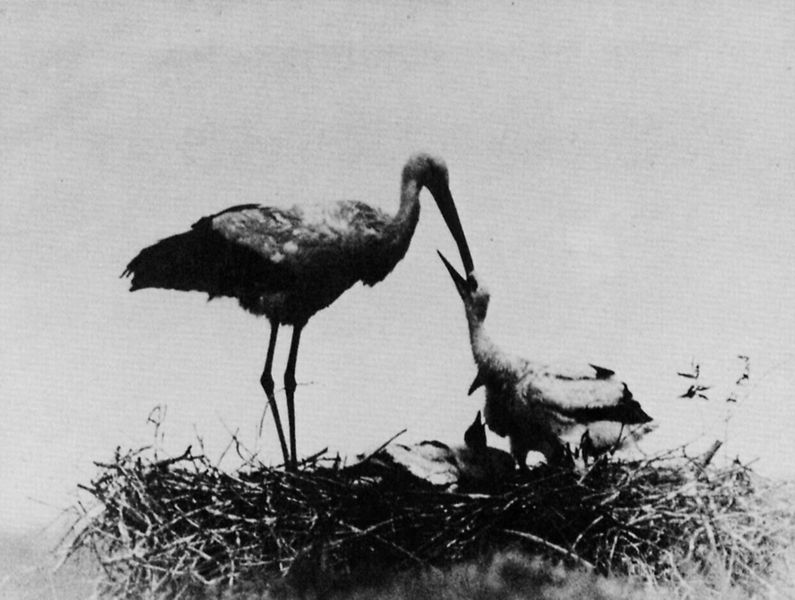
Titel: Reihenaufnahme von Störchen
Künstler: Ottomar Anschütz
Standort: Leverkusen
Institution: Foto-Historama
Schlagwörter: himmel, kopf, schatten, vogel, weiß, äste, grau, hintergrund, holz, licht, profil, schwarz, stroh, tier, tiere, alt, jung, augen, federn, gefieder, lang, hals, ast, natur, vögel, zweige, futter, drei, kind, mutter, vater, blatt, pflanzen, kinder, stock, beine, bein, seitlich, schnabel, zwei, studie, baby, füsse, essen, junge, foto, fotografie, photographie, vier, nahrung, offen, füttern, fütterung, schwarz-weiss, stöcke, küken, schnäbel, photo, real, fressen, hunger, horst, nest, kücken, geöffnet, babies, fotographie, zeige, aufnahme, knick, frosch, sorge, junges, himmer, nachwuchs, beobachtung, storch, jungtier, füttert, schanbel, s/w, annehmen, storchennest, schnappschuss, störche, jungvögel, vogeljunge, überbelichtet, fotograpfie, klapperstorch, storche, tierleben, unge, klappern, sperren, hegen, jungvogel, storchenjunges, dtoch